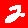
Digit: 2